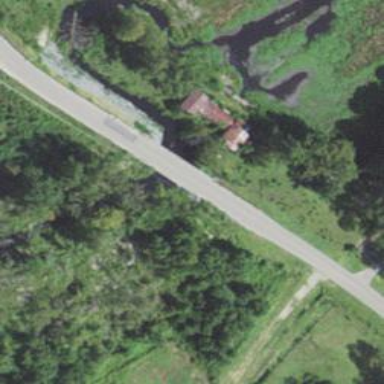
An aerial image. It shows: Culvert tunnel.